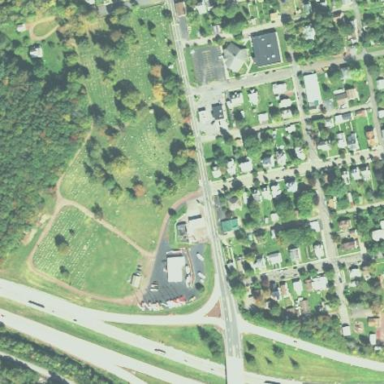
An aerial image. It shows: Cemetery.